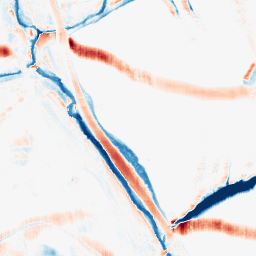
Category: morphological
Decomposition family: morphological_rect
Decomposition parameters: operation: average
width: 10
height: 20
Upsampling method: bicubic
Upsampling parameters: scale: 4
Upsampling scale: 4